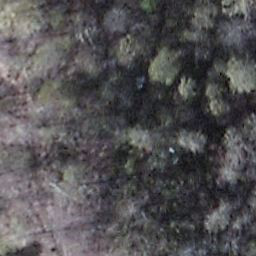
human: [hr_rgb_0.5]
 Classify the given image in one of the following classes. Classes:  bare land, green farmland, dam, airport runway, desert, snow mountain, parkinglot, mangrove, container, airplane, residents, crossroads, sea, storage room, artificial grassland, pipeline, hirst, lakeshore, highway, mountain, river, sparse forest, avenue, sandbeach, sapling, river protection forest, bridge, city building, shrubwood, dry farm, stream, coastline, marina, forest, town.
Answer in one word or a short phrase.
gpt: shrubwood